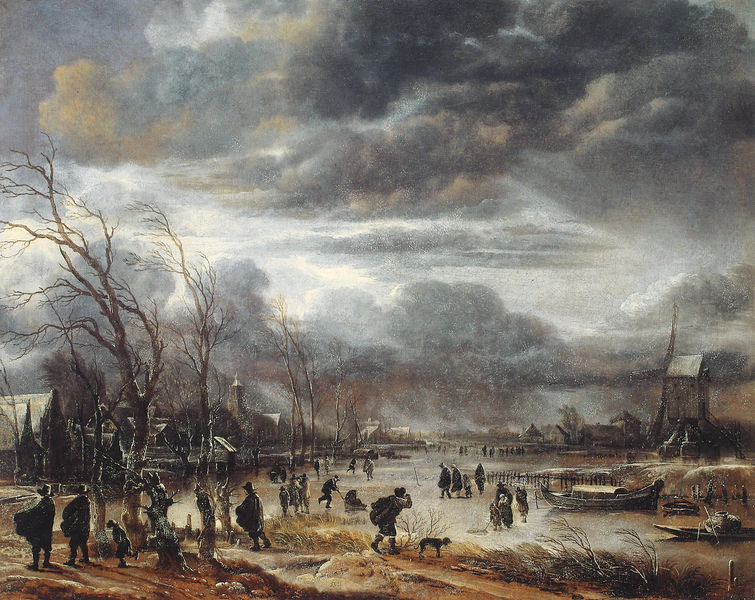
Titel: Winter Landscape in a Snowstorm (Winterlandschaft im Schneesturm)
Künstler: Aert van der Neer
Institution: Privatsammlung
Schlagwörter: blau, dunkel, gewitter, himmel, meer, wasser, wolken, bäume, fluss, frauen, gelb, landschaft, menschen, see, stadt, ufer, äste, abend, braun, grau, hut, hüte, männer, eis, gras, hund, schnee, weg, zaun, malerei, stein, steine, niederlande, birken, häuser, kalt, morgen, mühle, wind, windmühle, zweige, kanal, kirche, kind, boot, boote, bewölkt, schiff, düster, fels, dorf, dächer, kahl, herbst, winter, kähne, sturm, unwetter, wetter, woken, regen, spaziergang, kälte, windig, blitz, winterlandschaft, breugel, schlitten, schlittschuhlaufen, jahreszeit, donner, matsch, gefroren, mäume, kal, schlittschuh, schlittschuhe, hind, mensches, schlitschuhlaufen, schlitzschuh